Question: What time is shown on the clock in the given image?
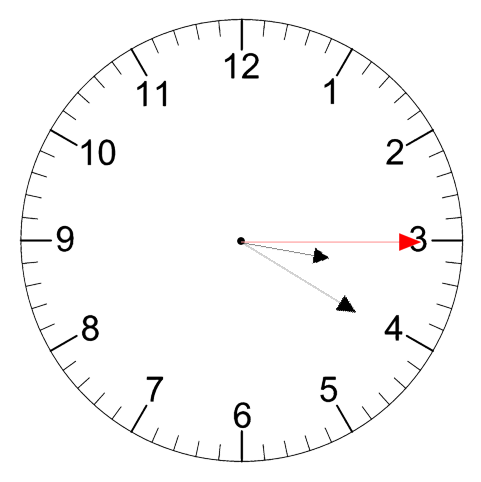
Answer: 03:20:15